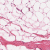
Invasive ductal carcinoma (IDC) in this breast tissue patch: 0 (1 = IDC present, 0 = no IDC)